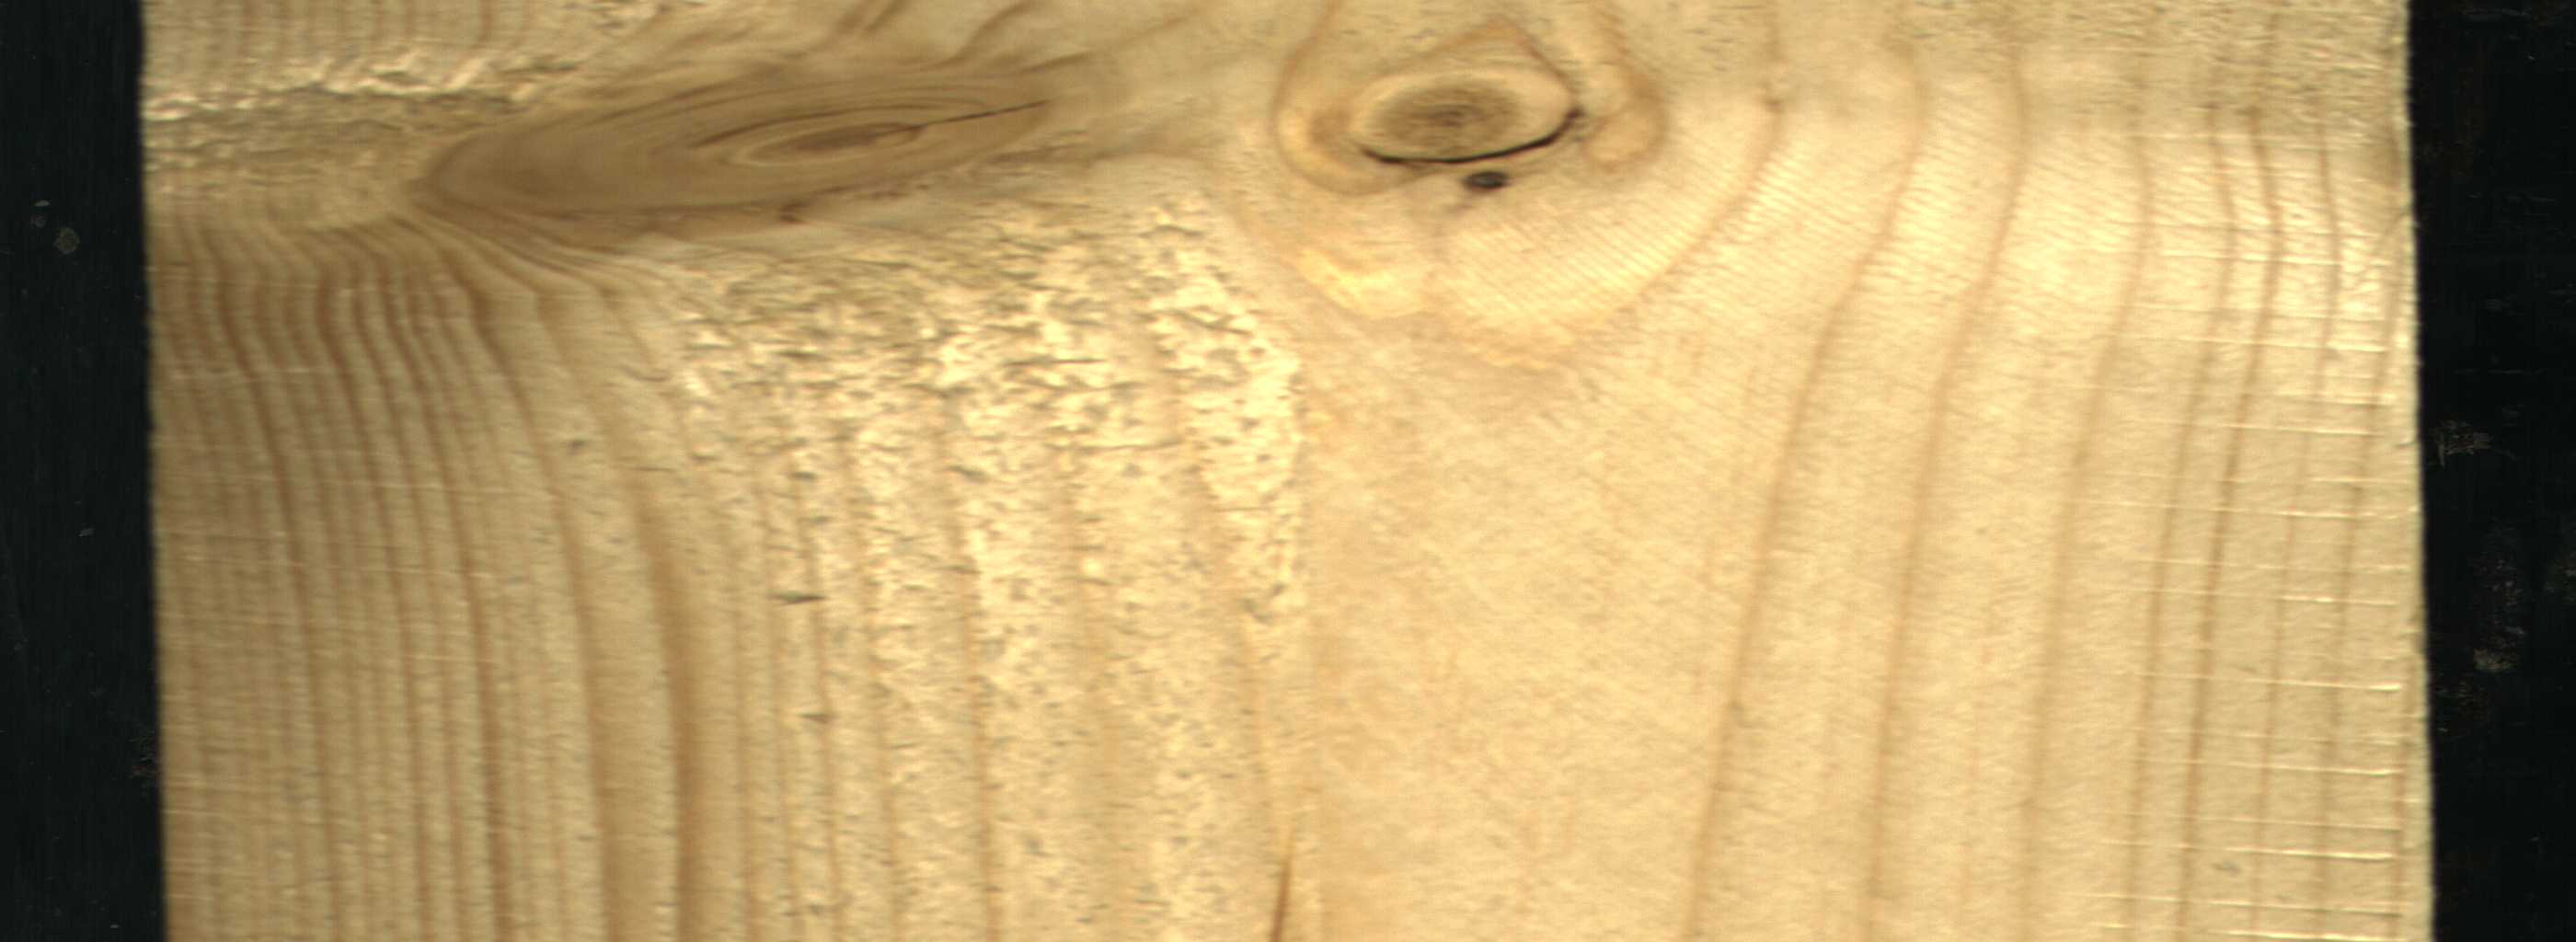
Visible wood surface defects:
knot_with_crack
Dead_Knot
Live_Knot